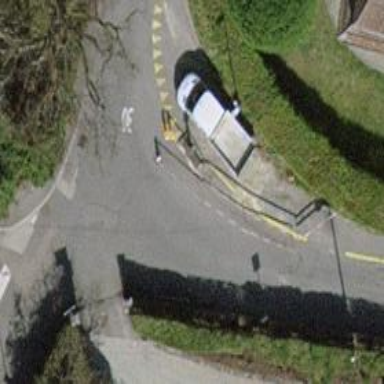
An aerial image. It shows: Cycleway.